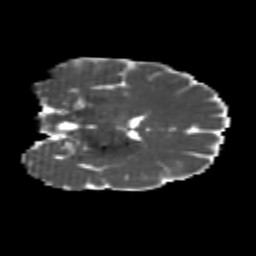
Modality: MD
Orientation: coronal
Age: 22
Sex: female
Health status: healthy
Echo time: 0.074 s